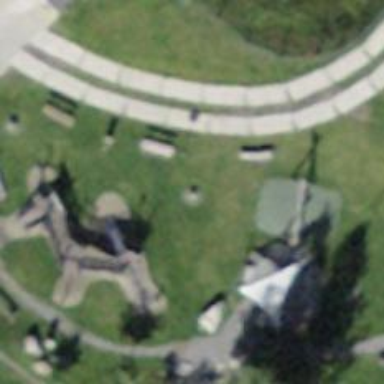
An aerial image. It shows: Playground with springy equipment.